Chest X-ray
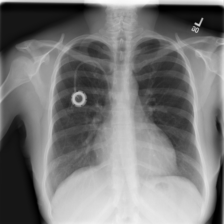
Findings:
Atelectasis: negative
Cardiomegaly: negative
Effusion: negative
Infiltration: positive
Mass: negative
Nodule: negative
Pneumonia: negative
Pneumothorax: negative
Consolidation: negative
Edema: negative
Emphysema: negative
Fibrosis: negative
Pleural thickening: negative
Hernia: negative